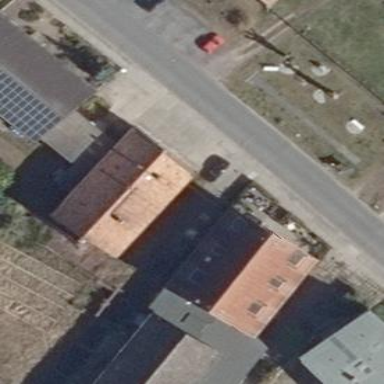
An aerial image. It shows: Building.